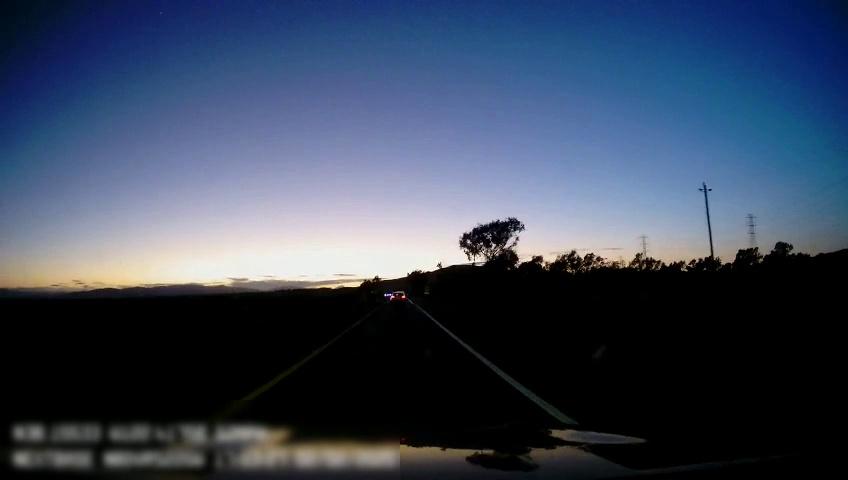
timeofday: Dusk/Dawn/Twilight
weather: Other
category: Drivable Space
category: Vehicles | Car
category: Lanes | Current Lane
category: Lanes | Current Lane